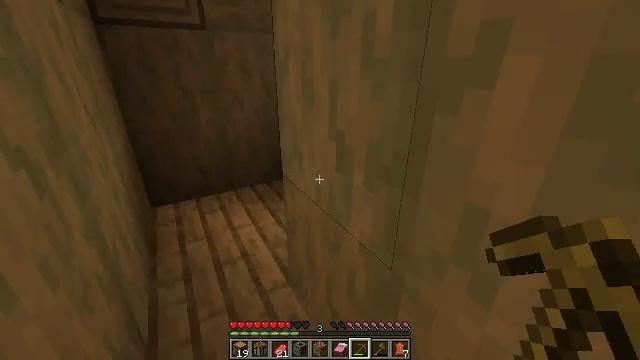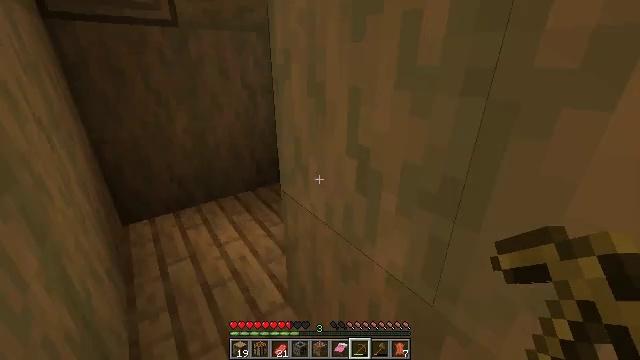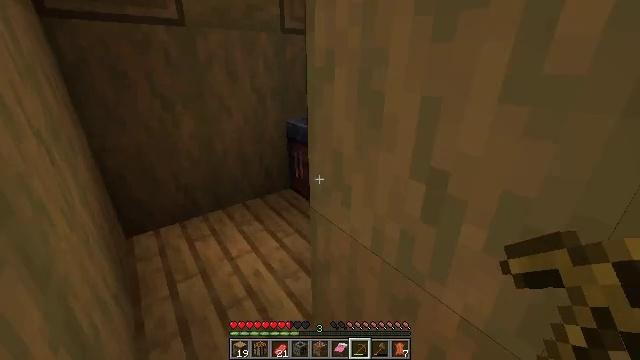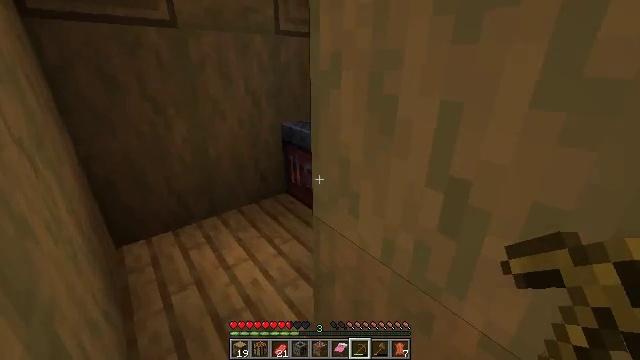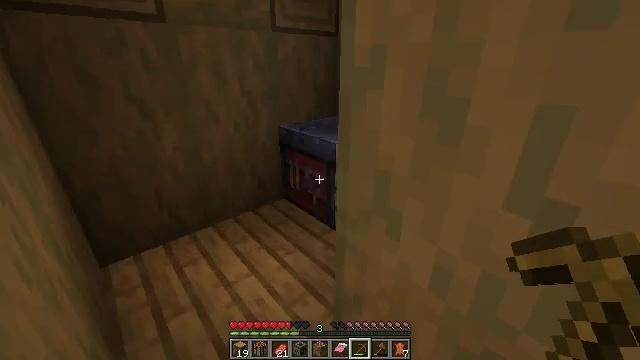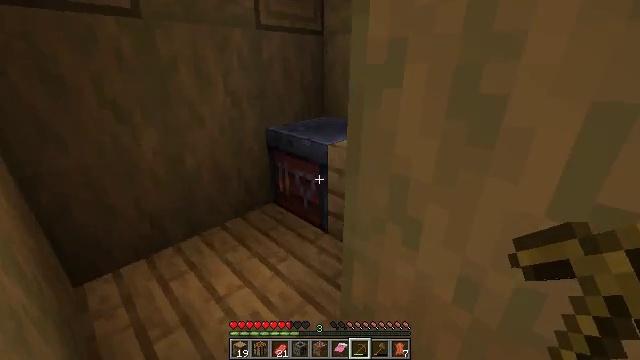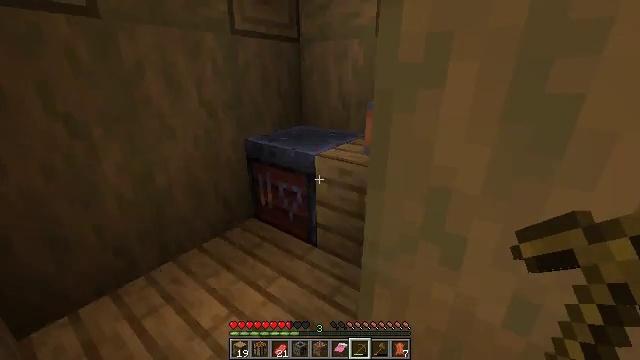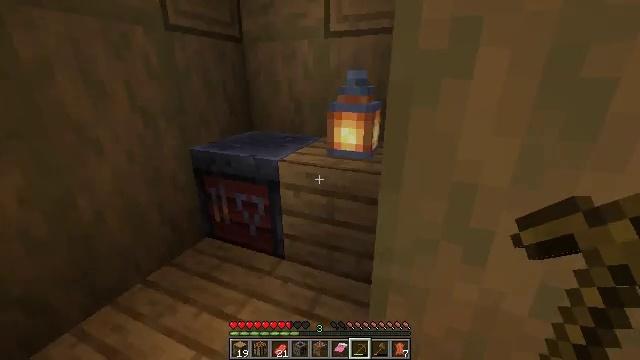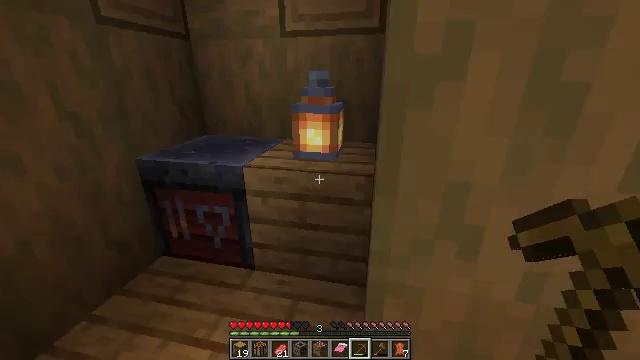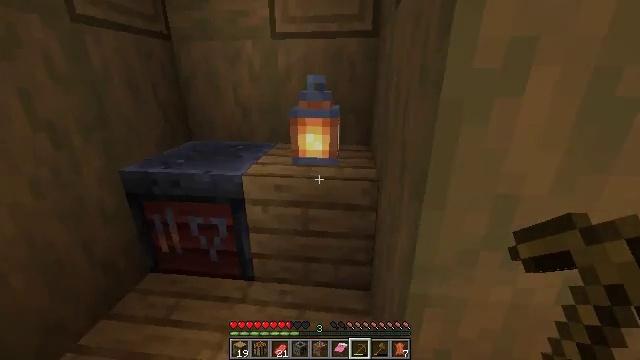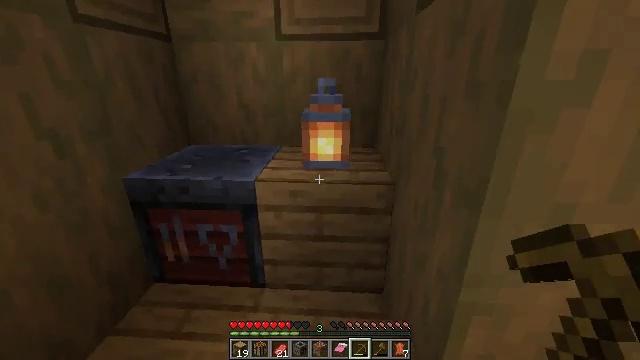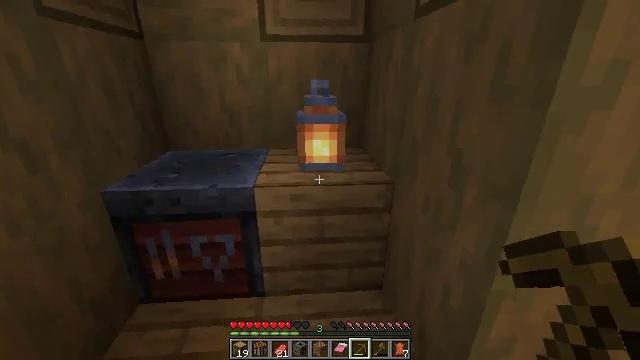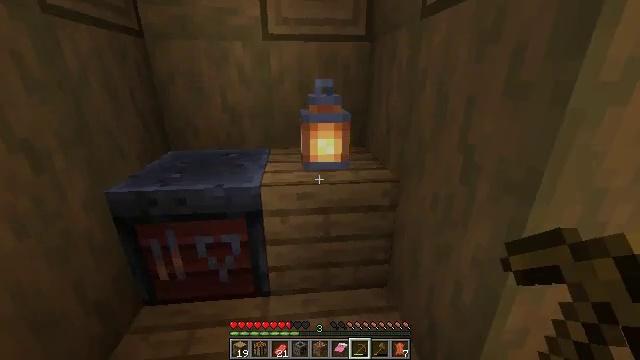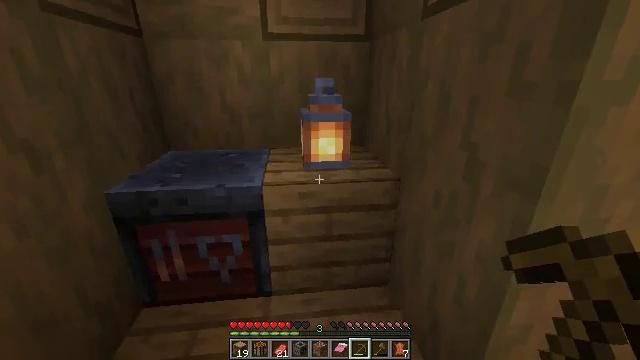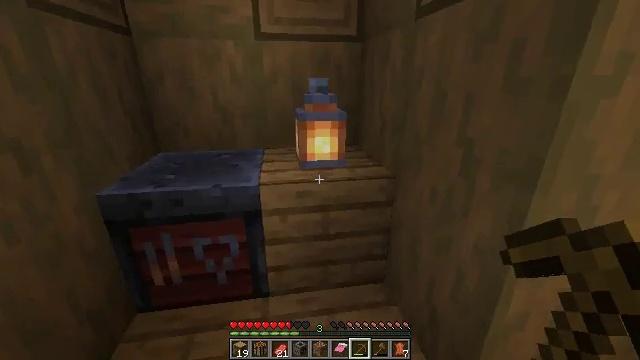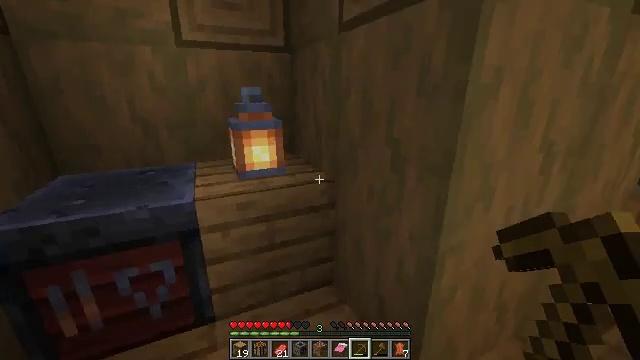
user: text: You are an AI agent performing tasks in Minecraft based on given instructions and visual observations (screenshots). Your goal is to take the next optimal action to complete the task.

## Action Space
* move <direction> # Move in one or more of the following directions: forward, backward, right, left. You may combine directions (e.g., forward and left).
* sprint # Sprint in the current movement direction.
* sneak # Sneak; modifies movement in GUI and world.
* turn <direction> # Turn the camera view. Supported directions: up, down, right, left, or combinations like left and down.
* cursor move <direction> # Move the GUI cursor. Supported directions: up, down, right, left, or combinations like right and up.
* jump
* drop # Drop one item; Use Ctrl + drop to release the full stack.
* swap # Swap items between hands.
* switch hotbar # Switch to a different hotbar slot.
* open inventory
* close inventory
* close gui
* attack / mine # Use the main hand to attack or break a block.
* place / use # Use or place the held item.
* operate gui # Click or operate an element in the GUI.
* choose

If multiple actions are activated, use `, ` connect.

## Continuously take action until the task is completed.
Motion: motion action
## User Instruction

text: Break the blast furnace block.
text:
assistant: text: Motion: move forward and move left, turn right
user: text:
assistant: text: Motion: move forward and move left
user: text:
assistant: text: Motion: move left, turn right
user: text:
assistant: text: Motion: move left, turn right
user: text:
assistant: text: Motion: move left, turn right
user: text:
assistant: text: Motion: move left, turn right and up
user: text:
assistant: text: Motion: move left, turn right
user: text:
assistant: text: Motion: move left, turn right
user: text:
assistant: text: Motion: move left, turn right
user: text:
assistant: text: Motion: move left, turn right
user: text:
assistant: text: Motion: move left, turn right
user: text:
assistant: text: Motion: turn right
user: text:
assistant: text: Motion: no_op
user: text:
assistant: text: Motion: turn right
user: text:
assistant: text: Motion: turn right and up
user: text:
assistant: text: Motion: turn right and up
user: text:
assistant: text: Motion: move right, turn right and up
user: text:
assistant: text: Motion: move right
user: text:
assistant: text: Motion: move right
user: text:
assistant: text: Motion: move right
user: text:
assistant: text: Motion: move forward and move right
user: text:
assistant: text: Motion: move forward and move right
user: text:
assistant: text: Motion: move forward and move right
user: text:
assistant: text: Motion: move forward, turn left
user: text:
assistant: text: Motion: move forward, turn left and down
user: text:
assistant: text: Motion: turn left and down
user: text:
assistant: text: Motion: turn left and down
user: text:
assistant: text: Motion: turn left and up
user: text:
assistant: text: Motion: turn left and up
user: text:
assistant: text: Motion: no_op